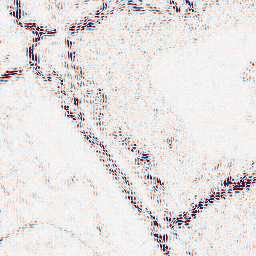
Category: wavelet
Decomposition family: wavelet_biorthogonal
Decomposition parameters: wavelet: bior3.5
level: 2
Upsampling method: linear_exact
Upsampling parameters: scale: 2
Upsampling scale: 2